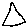
Label: triangle